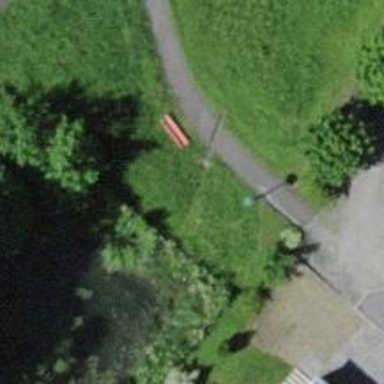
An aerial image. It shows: Red bench.